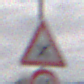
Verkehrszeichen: KreuzungOderEinmuendung
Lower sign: Geschwindigkeit60
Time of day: MorningAfternoon
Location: Outdoor (Nature)
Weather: PartlyCloudy
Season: Winter
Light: Natural